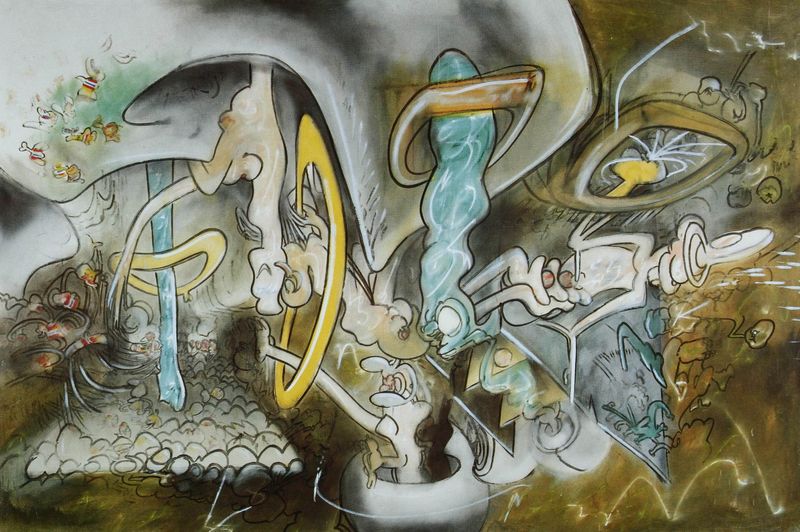
Titel: Je-ographie, Ich-Kunde
Künstler: Roberto Matta
Standort: Berlin
Institution: Sammlung Onnasch
Schlagwörter: blau, gemälde, gelb, grün, menschen, bewegung, braun, grau, weiss, zeichnung, tier, tiere, beige, malerei, menge, mensch, steine, figur, höhle, kreis, abstrakt, modern, formen, fabrik, figuren, strom, karikatur, ring, bienen, ringe, wirbel, comic, kreise, hölle, männchen, kessel, kringel, rundlich, sprudel, gewühl, space, spacig